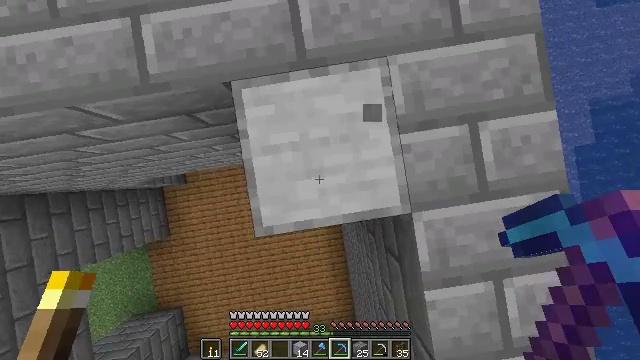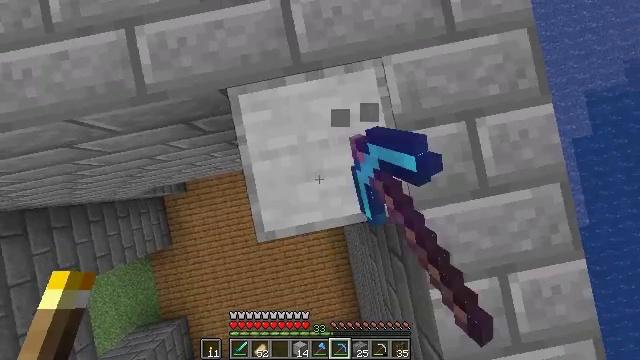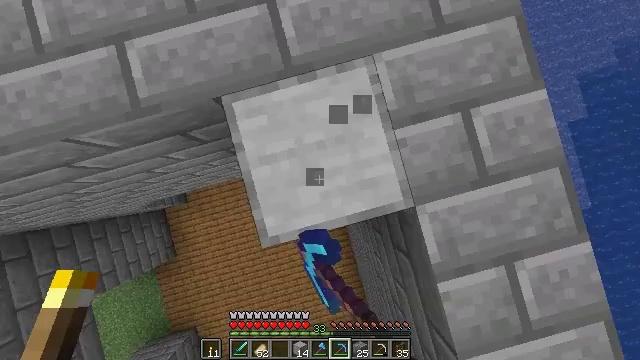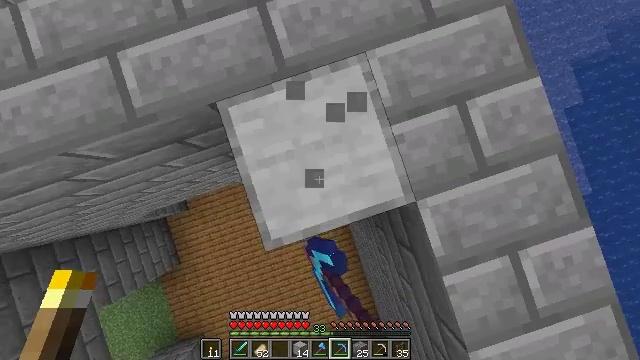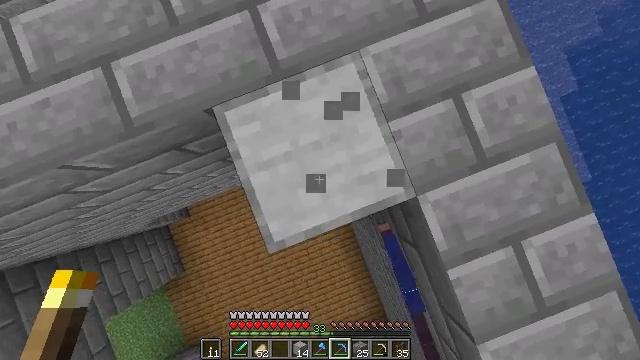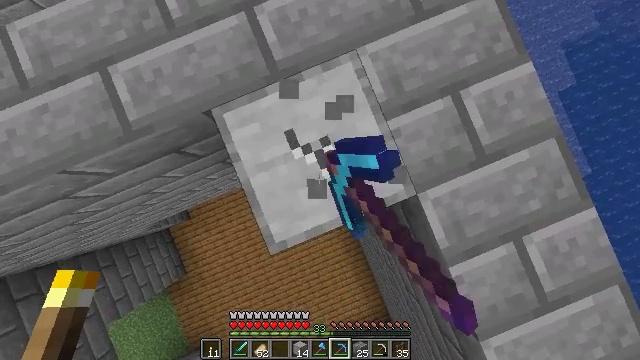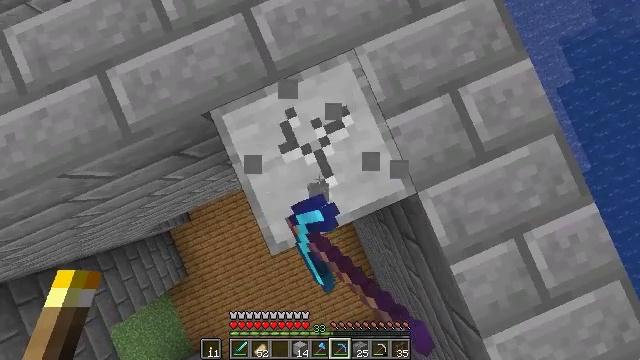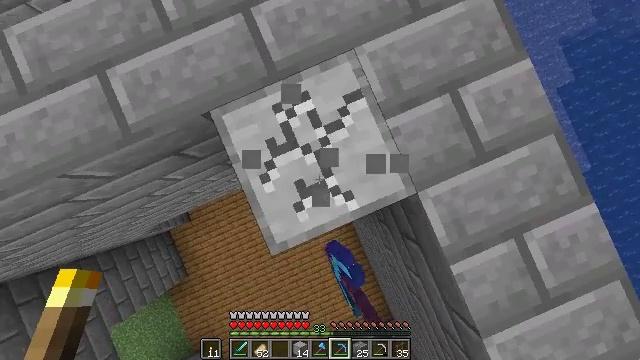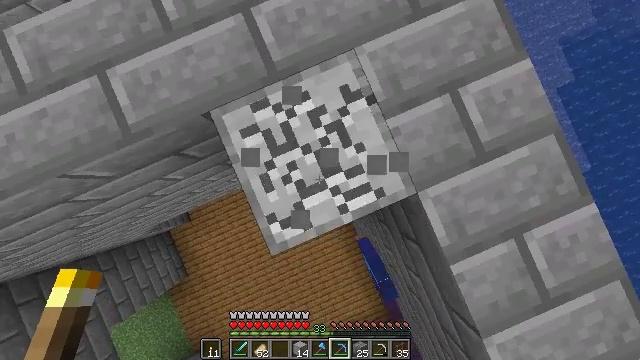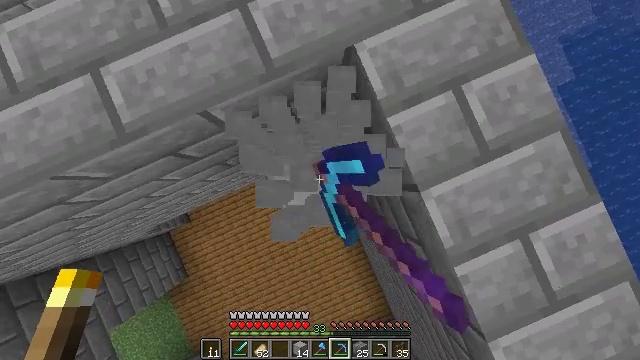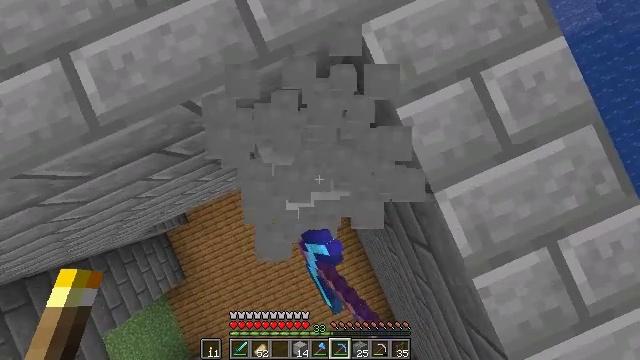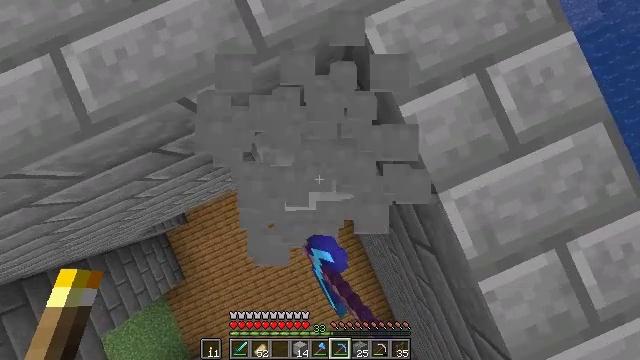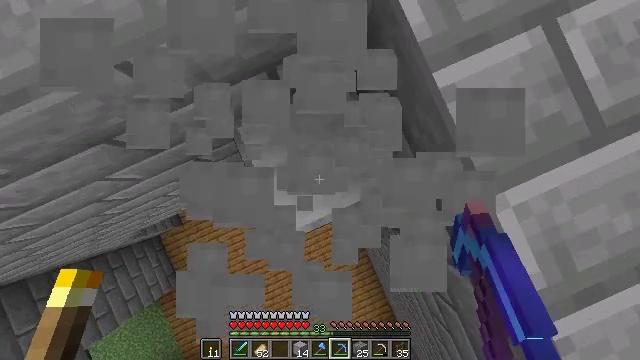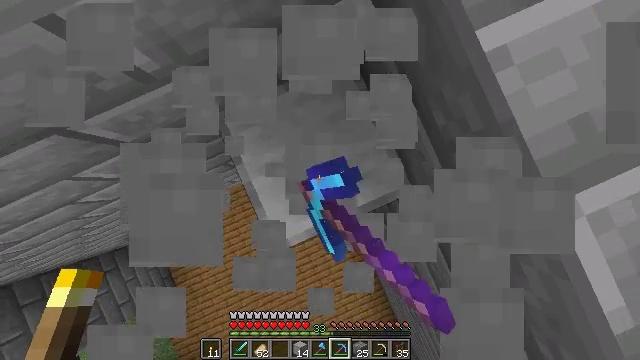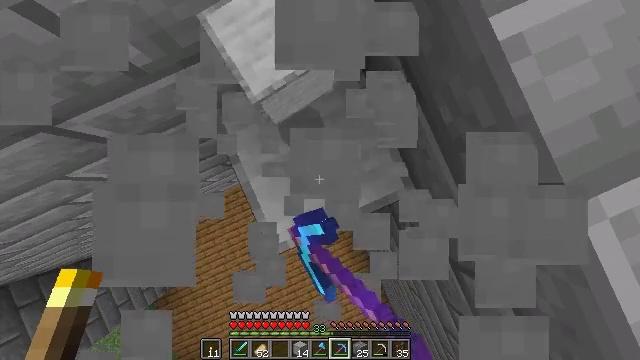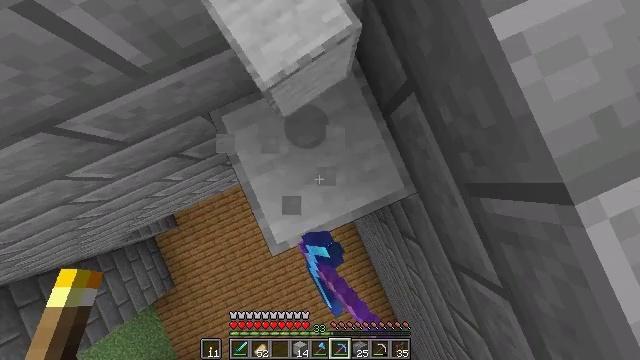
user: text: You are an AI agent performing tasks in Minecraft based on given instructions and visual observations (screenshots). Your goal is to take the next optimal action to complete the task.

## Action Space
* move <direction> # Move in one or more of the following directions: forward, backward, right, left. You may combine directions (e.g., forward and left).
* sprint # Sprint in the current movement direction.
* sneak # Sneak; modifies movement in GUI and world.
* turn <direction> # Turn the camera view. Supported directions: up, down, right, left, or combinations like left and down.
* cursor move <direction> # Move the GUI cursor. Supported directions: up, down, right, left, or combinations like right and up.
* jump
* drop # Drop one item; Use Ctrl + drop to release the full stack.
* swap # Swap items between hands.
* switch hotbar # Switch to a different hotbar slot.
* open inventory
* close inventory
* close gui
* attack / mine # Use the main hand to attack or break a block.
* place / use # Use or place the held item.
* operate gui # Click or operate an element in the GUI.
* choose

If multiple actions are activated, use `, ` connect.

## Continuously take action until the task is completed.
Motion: motion action
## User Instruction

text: Gather smooth stone from the ground.
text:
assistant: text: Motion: turn right, attack / mine
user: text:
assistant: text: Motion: turn right, attack / mine
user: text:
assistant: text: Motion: turn right, attack / mine
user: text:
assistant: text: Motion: turn right, attack / mine
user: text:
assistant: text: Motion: turn right, attack / mine
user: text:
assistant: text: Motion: attack / mine
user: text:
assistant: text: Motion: attack / mine
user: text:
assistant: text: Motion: attack / mine
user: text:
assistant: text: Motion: attack / mine
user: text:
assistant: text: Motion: attack / mine
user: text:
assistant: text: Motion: attack / mine
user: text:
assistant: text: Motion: attack / mine
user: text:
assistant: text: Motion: attack / mine
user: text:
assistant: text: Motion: attack / mine
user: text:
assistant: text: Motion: attack / mine
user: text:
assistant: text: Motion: attack / mine
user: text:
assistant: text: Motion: attack / mine
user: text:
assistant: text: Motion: attack / mine
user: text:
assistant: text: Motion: attack / mine
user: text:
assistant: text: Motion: attack / mine
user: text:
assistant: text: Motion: attack / mine
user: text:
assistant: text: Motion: attack / mine
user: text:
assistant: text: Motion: attack / mine
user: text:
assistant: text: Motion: attack / mine
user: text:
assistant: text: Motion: attack / mine
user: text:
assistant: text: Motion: attack / mine
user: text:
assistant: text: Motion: attack / mine
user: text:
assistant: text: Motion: attack / mine
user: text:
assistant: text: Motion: attack / mine
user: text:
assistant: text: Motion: attack / mine